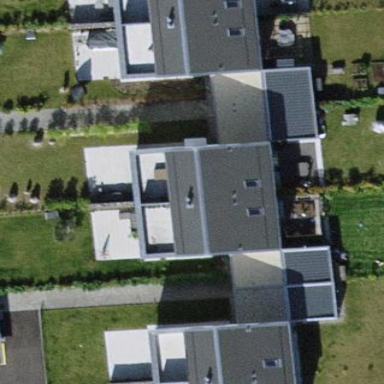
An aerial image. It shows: Semidetached house.